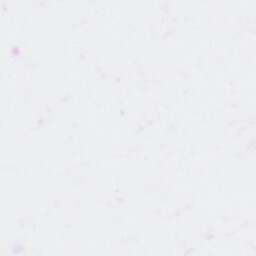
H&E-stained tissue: Breast